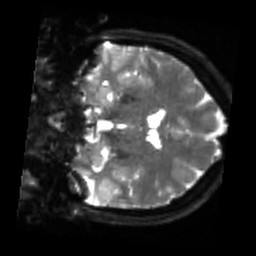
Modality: sbref
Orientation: coronal
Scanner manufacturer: siemens
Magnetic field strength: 3 T
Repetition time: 4 s
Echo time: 0.0594 s